Aerial crown-view tile of a tropical tree (Barro Colorado Island, Panama), acquired 20240918:
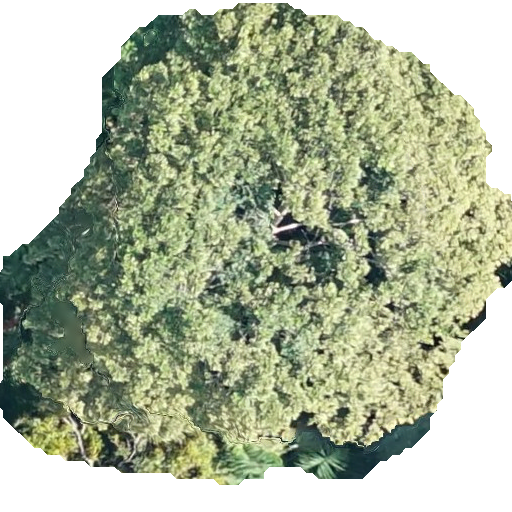
Species: Dipteryx oleifera
GBIF accepted scientific name: Dipteryx oleifera
Crown area: 290.783 m²